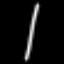
Label: line